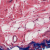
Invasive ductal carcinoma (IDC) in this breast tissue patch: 0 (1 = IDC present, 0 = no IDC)